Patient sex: M
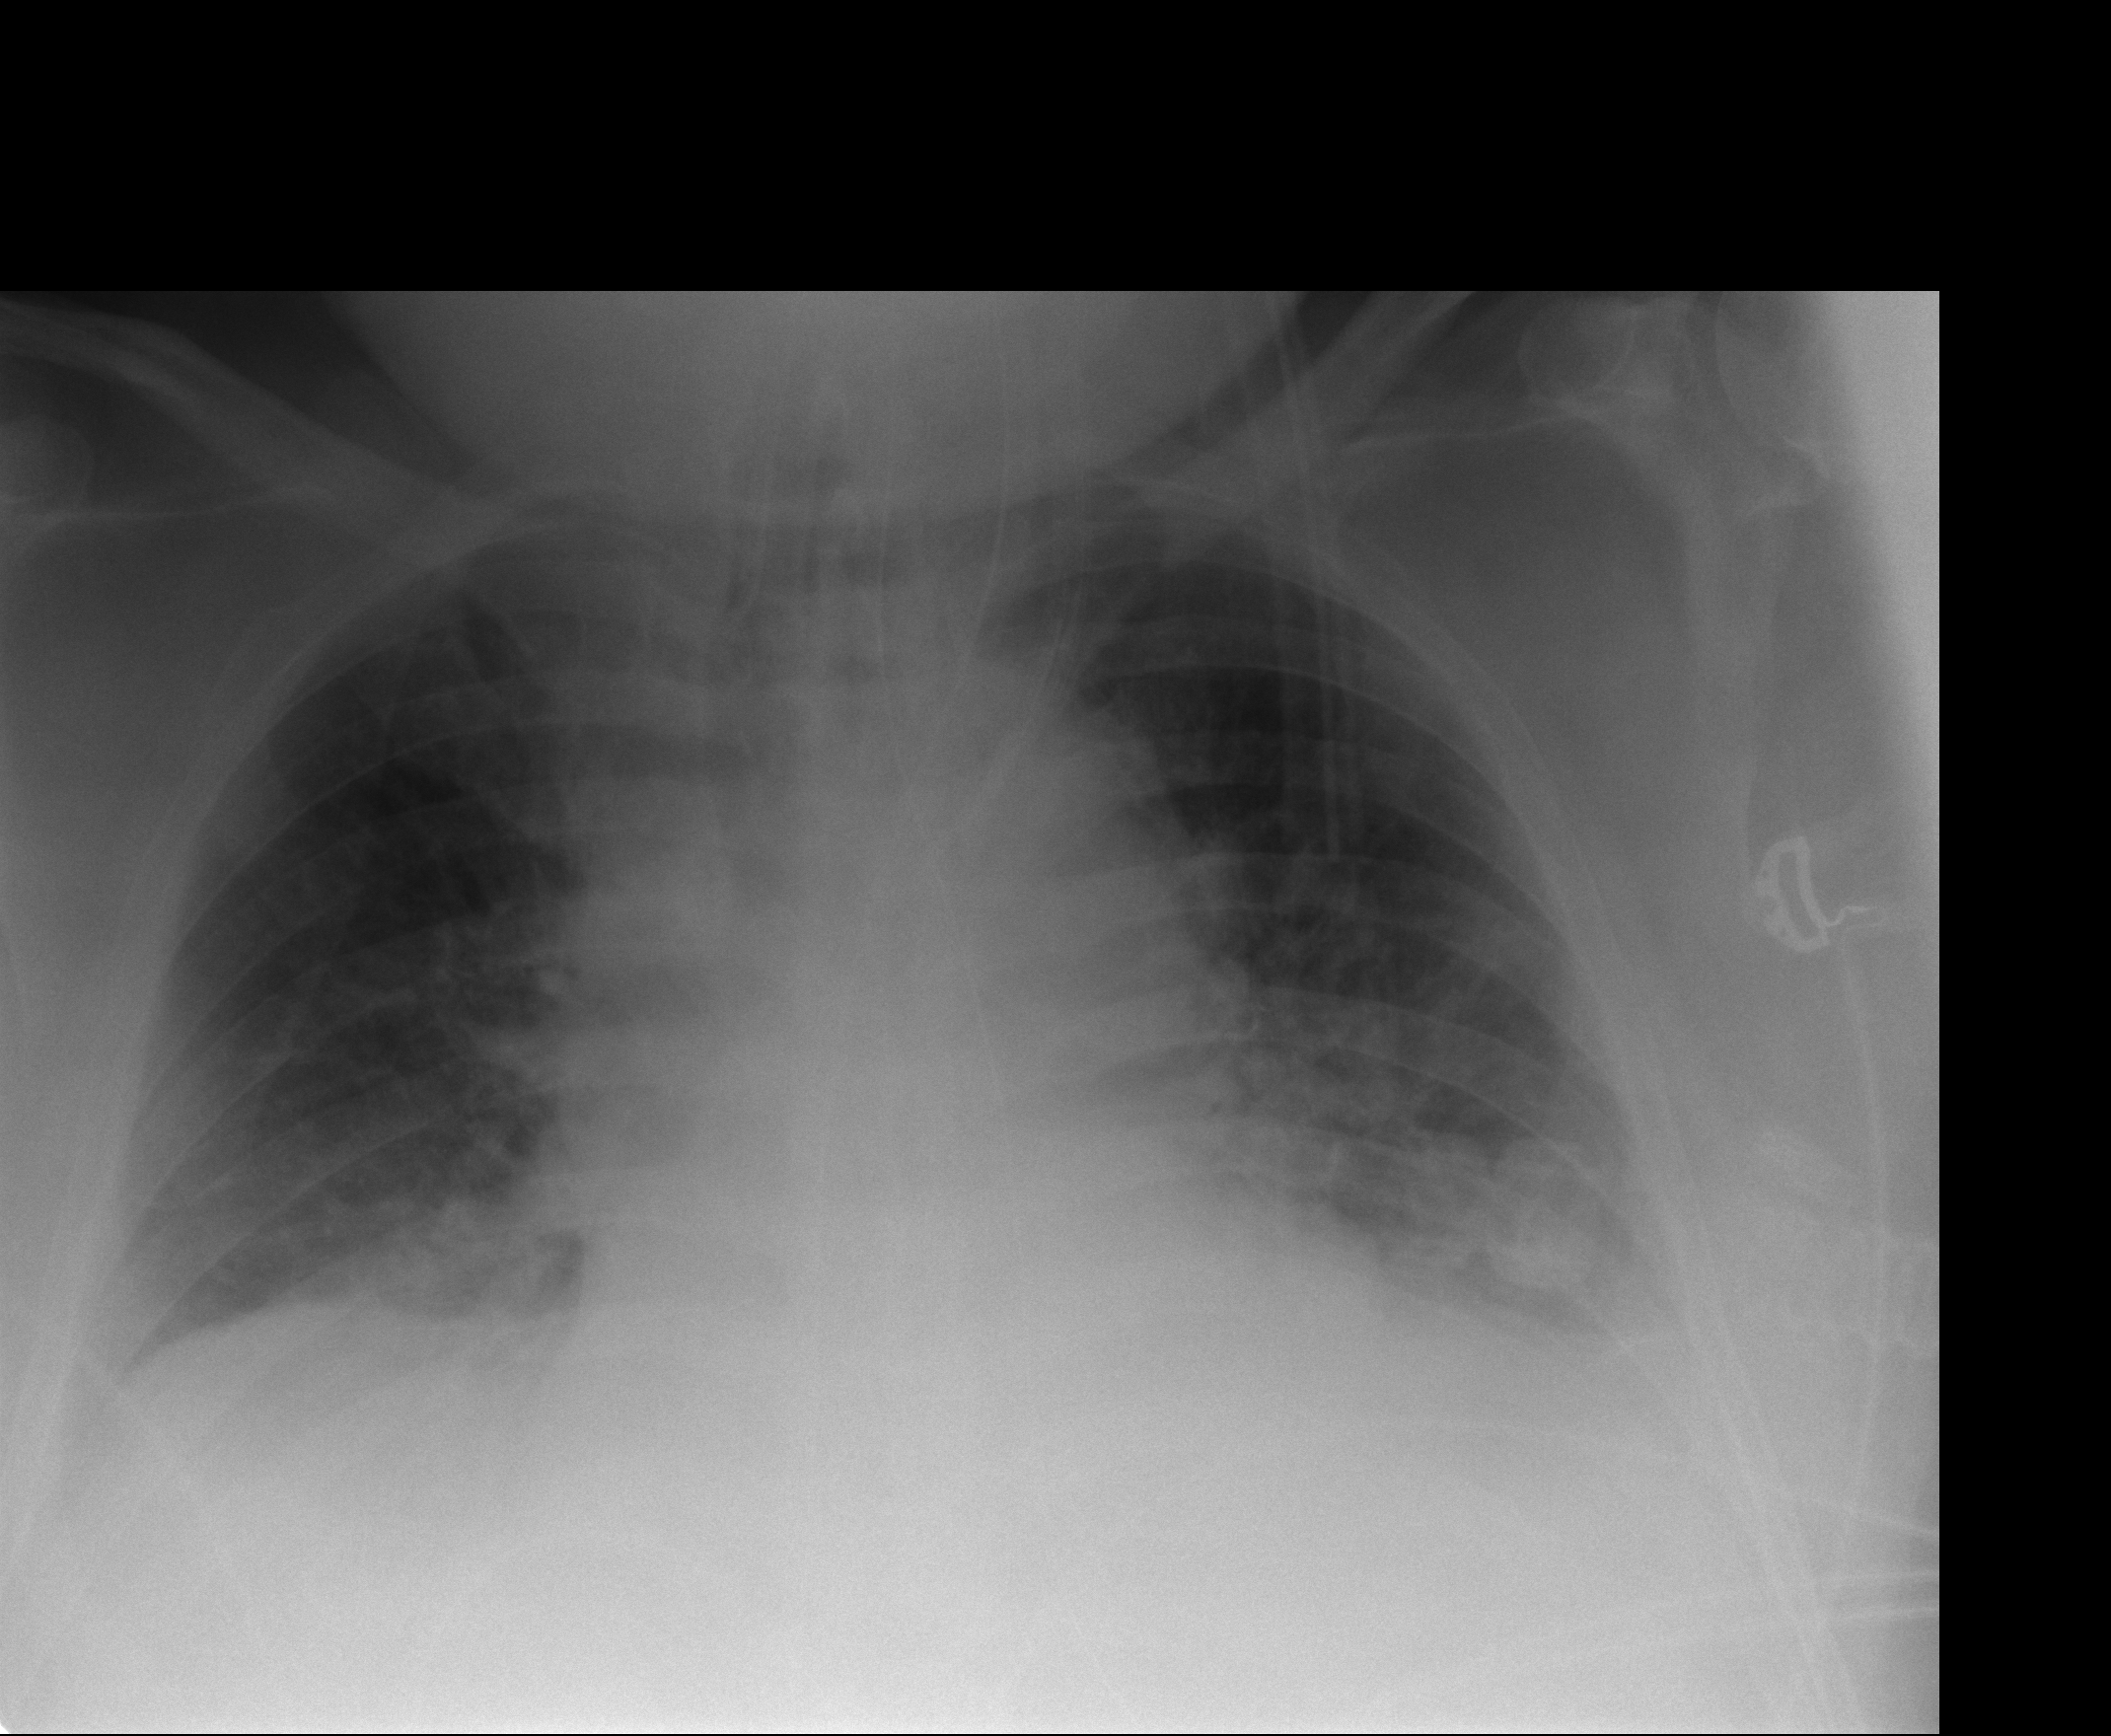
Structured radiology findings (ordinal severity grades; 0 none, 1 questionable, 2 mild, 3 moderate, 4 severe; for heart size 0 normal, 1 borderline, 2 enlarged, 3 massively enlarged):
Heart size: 0
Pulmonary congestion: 0
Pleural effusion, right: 0
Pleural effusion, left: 1
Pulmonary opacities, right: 0
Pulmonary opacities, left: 0
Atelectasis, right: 2
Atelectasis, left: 2